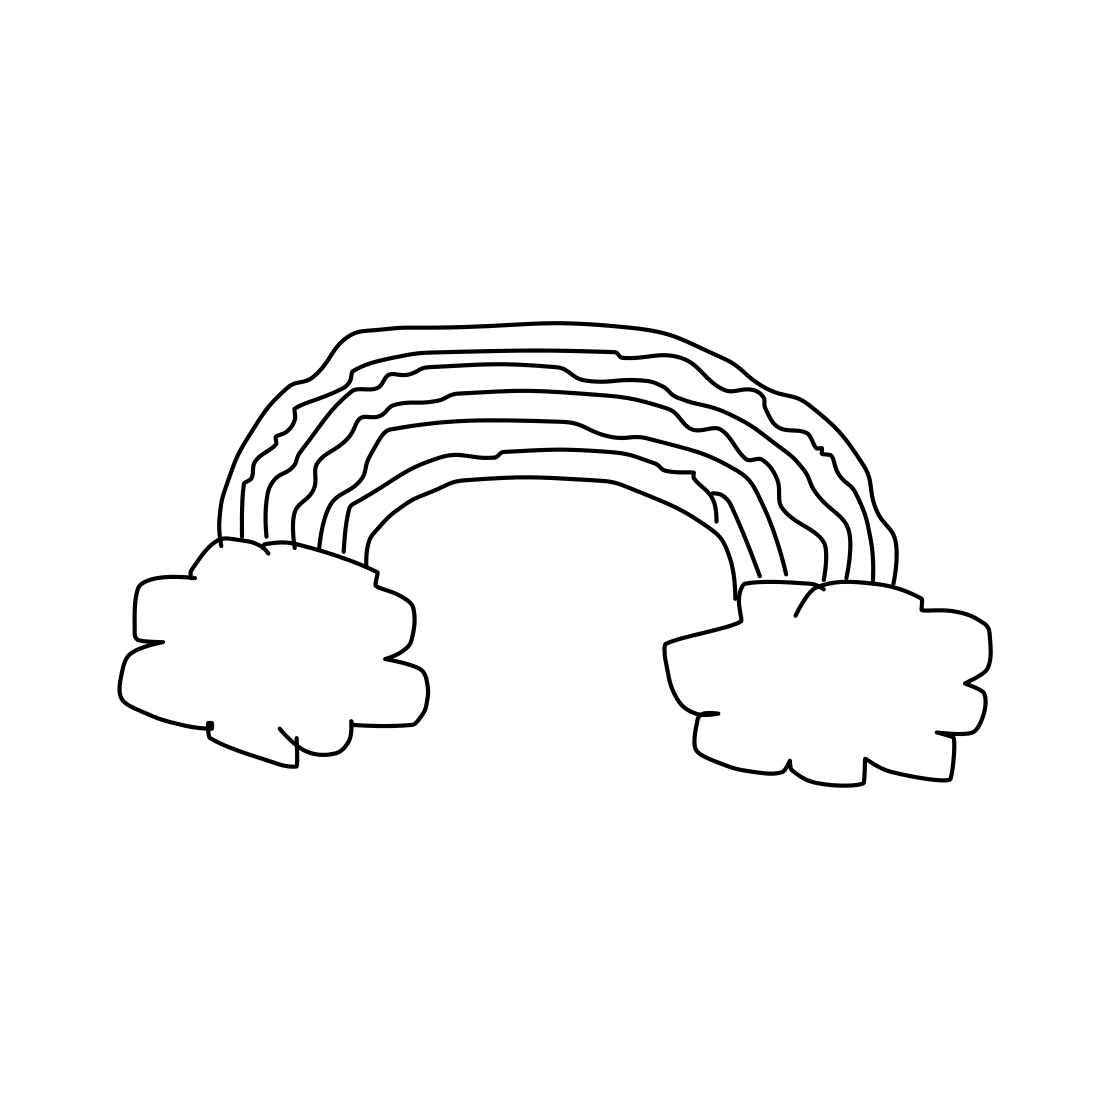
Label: rainbow